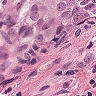
Metastatic tissue present: yes